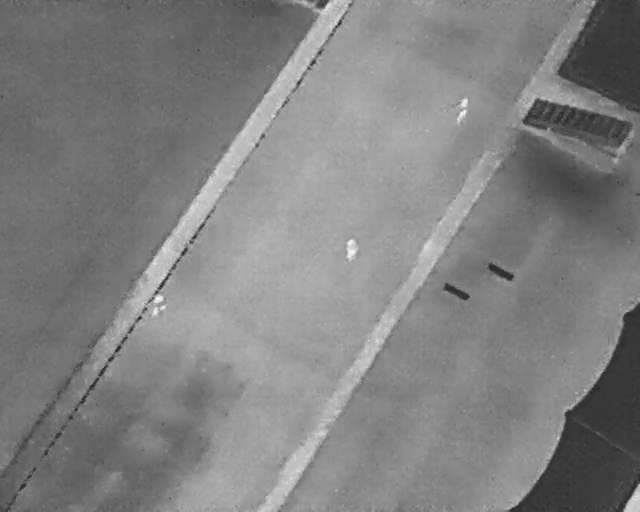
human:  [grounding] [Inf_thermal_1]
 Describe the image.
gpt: In the satellite image, there is  <ref>1 large person </ref> <box>[[22, 57, 26, 61, 2]]</box> located at left,  <ref>1 large person </ref> <box>[[52, 47, 57, 50, 2]]</box> located at center,  <ref>1 large person </ref> <box>[[70, 19, 74, 22, 14]]</box> located at top right.